Interaction volume radius: 10 \u00c5
Interaction volume height: 50 \u00c5
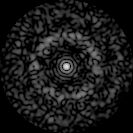
Disorder parameter: 0.8451